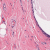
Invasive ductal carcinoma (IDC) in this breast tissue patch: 0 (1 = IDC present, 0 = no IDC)